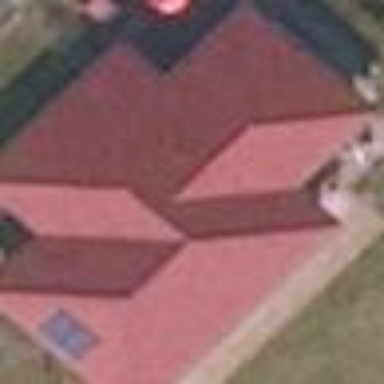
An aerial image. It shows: Building with hipped roof.